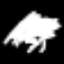
Label: frog